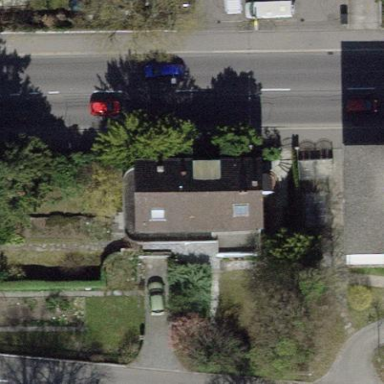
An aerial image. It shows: Building with flat roof.